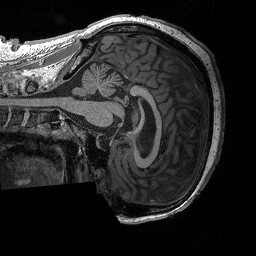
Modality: T1w
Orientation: sagittal
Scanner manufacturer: siemens
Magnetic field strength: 3 T
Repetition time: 2.3 s
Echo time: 0.00294 s